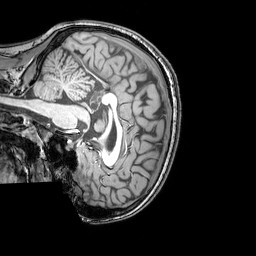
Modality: T1w
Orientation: sagittal
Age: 23
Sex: female
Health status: healthy
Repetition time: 0.081 s
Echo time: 0.037 s